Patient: sex F, age 38
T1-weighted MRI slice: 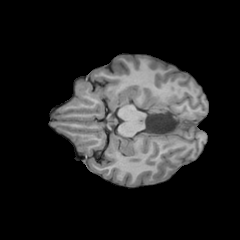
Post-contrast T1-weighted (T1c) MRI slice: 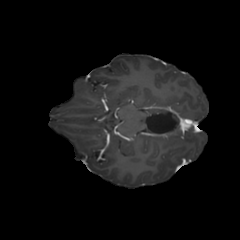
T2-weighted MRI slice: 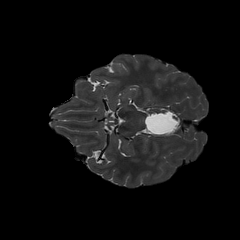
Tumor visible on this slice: no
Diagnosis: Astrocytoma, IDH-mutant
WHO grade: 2